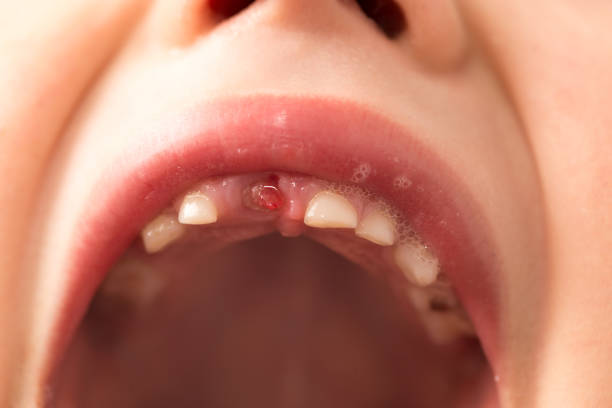
Condition: hypodontia